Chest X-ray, AP view. Patient: 73 years old, sex F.
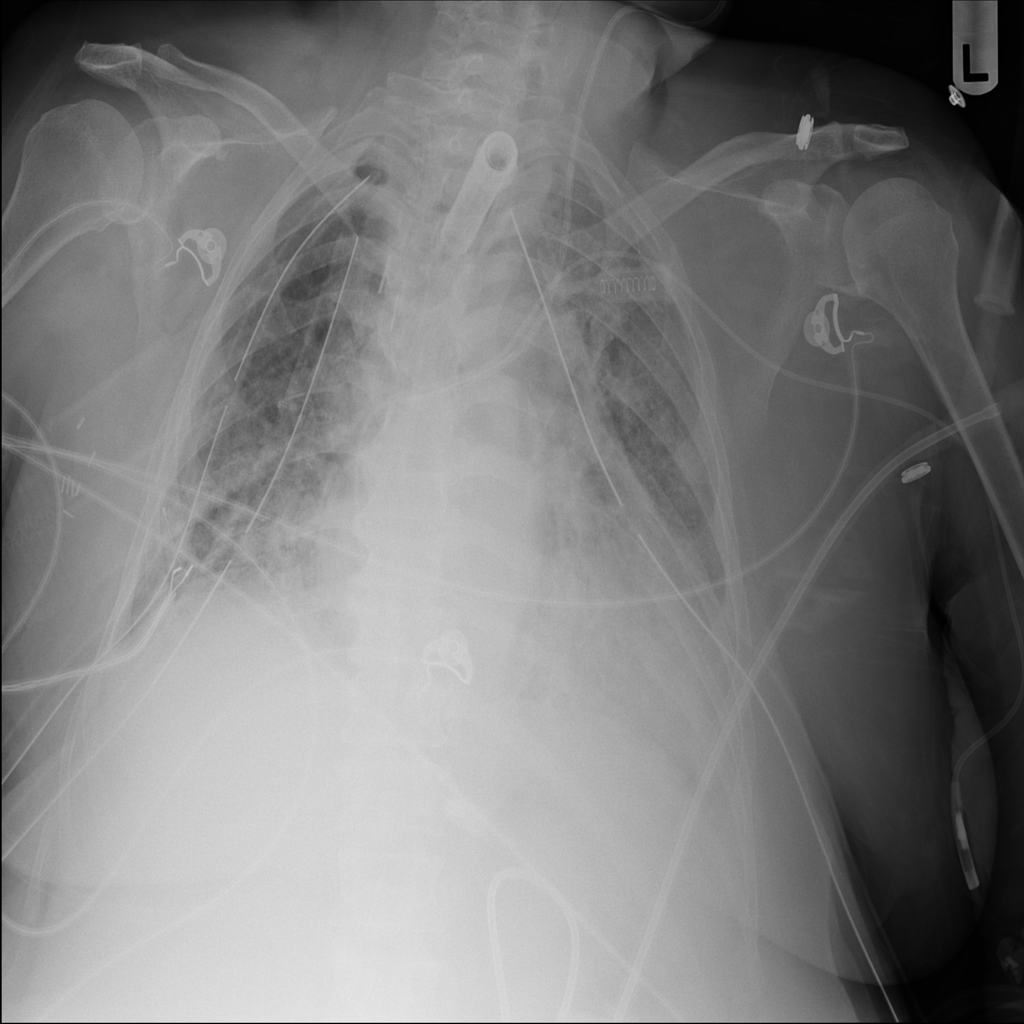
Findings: No Finding